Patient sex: F
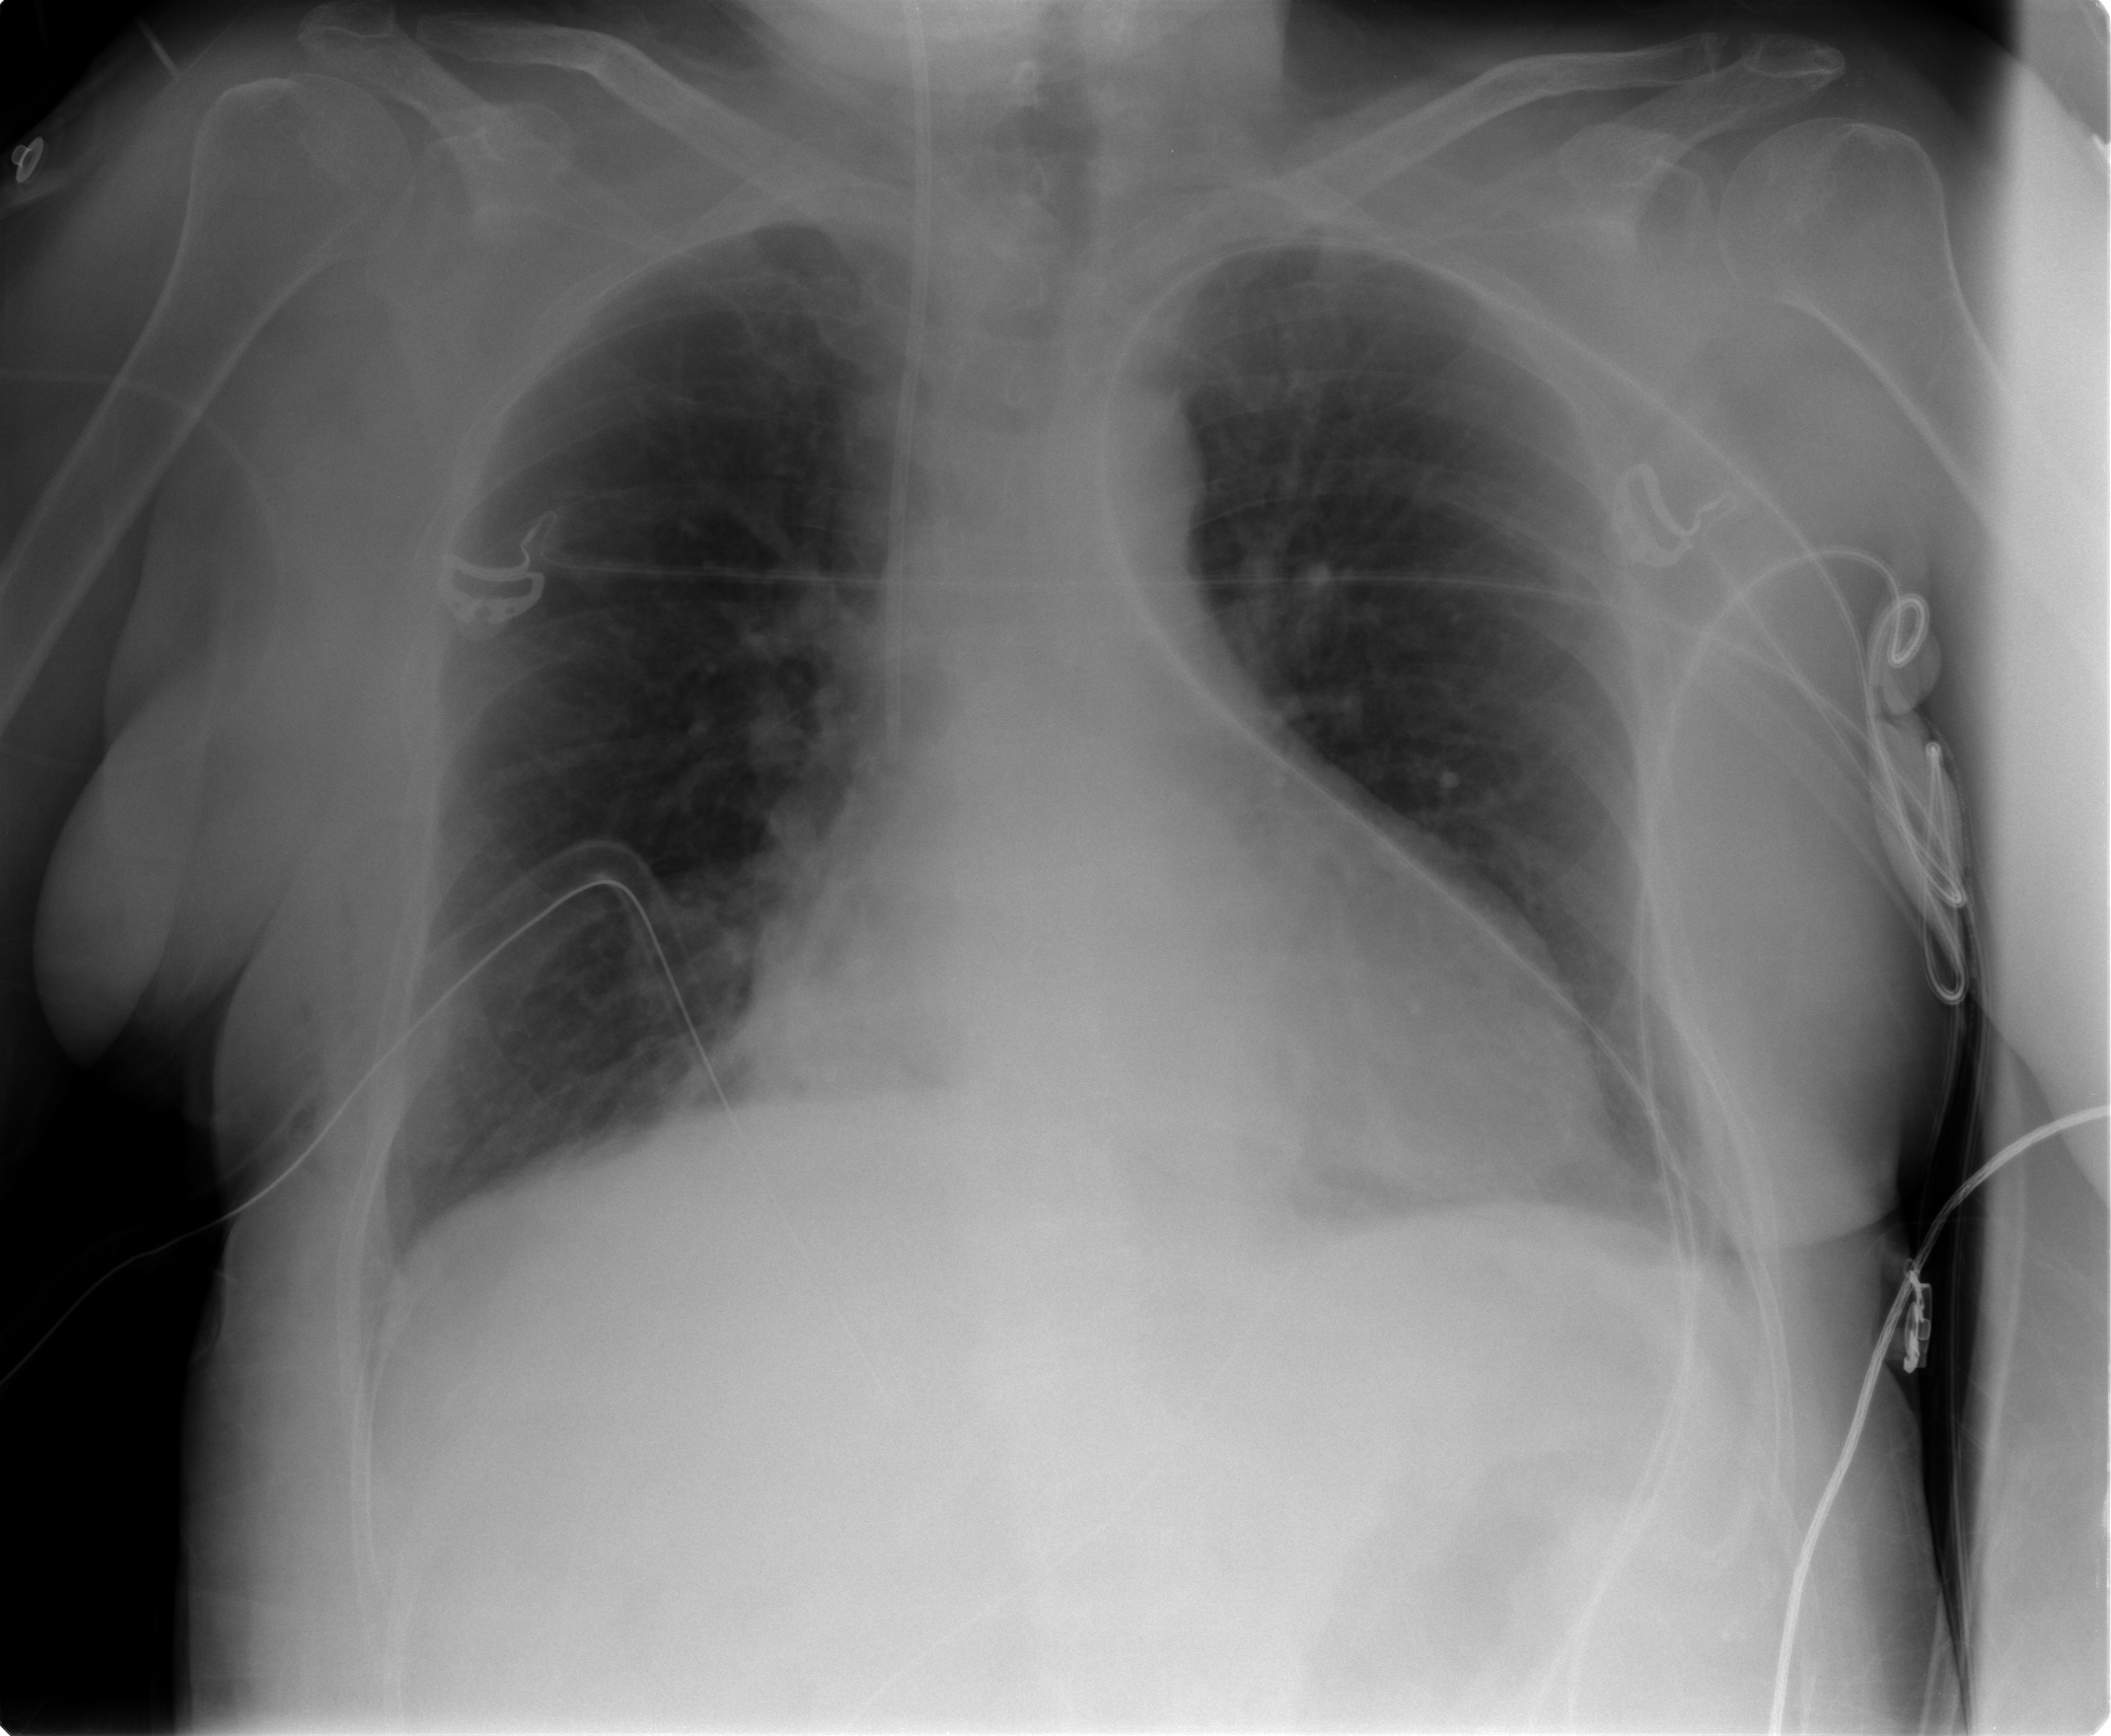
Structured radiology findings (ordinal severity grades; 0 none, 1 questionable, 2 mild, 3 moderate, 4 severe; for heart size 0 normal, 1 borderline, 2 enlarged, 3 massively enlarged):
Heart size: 2
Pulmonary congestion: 2
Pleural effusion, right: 1
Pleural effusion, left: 1
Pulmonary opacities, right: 0
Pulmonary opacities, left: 0
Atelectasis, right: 1
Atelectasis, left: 1